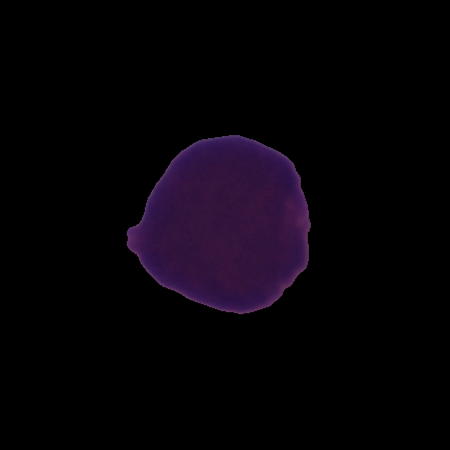
Label: healthy